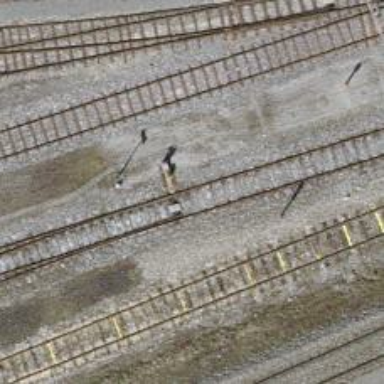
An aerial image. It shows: Rail yard with electrified contact lines for railway operations.